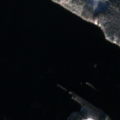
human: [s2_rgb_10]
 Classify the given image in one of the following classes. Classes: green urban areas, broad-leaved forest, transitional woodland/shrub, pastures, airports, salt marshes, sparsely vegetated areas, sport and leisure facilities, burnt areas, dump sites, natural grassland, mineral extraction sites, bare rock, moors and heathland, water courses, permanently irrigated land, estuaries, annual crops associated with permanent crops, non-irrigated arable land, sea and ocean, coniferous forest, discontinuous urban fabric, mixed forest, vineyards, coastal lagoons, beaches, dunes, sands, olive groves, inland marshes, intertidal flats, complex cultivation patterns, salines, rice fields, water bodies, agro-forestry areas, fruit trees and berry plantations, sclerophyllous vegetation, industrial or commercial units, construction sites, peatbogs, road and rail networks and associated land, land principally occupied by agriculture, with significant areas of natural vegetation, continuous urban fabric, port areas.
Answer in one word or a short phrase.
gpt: land principally occupied by agriculture, with significant areas of natural vegetation, coniferous forest, water bodies